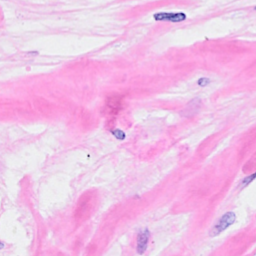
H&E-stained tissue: Breast